Interaction volume radius: 5 \u00c5
Interaction volume height: 20 \u00c5
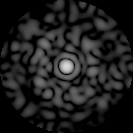
Disorder parameter: 0.8138